The image is the raw time-domain waveform of a rolling-element bearing's vibration signal. What is the most likely bearing condition (normal, inner_race, outer_race, ball)?
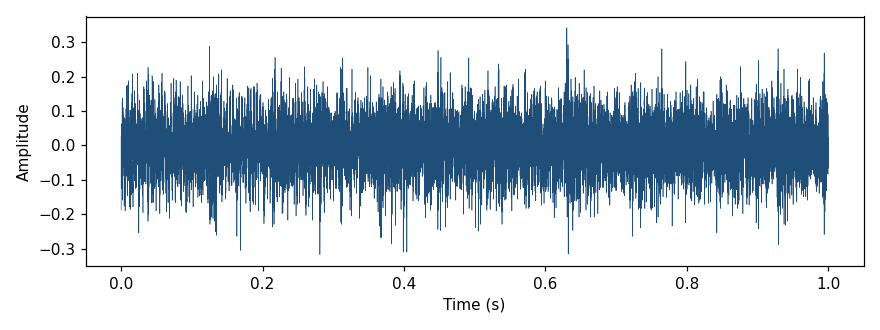
Answer: normal